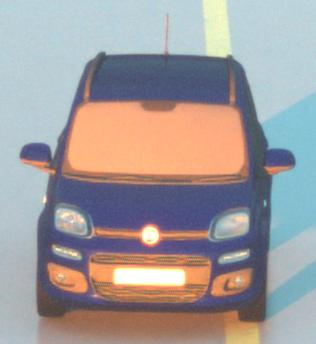
Make: Fiat
Model: Panda 1.2 8V
Detailed model: Panda (312)
Model produced from: 2013/02
Model produced until: 2013/12
Doors: 5
Color: blue
Road condition: wet road
Daytime: sunrise or sunset
Contrast: medium contrast